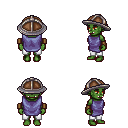
a pixel art fantasy rpg character, female body template, orc, green skin, chain tabard jacket, white pants, brown short mohawk hairstyle, chain helm, leather bracers, four views (front, back, left, right), 2x2 character sprite sheet, small pixel art, hard edges, no anti-aliasing